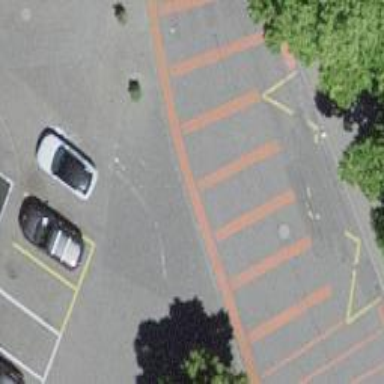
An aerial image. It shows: Public transport stop position.